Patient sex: F
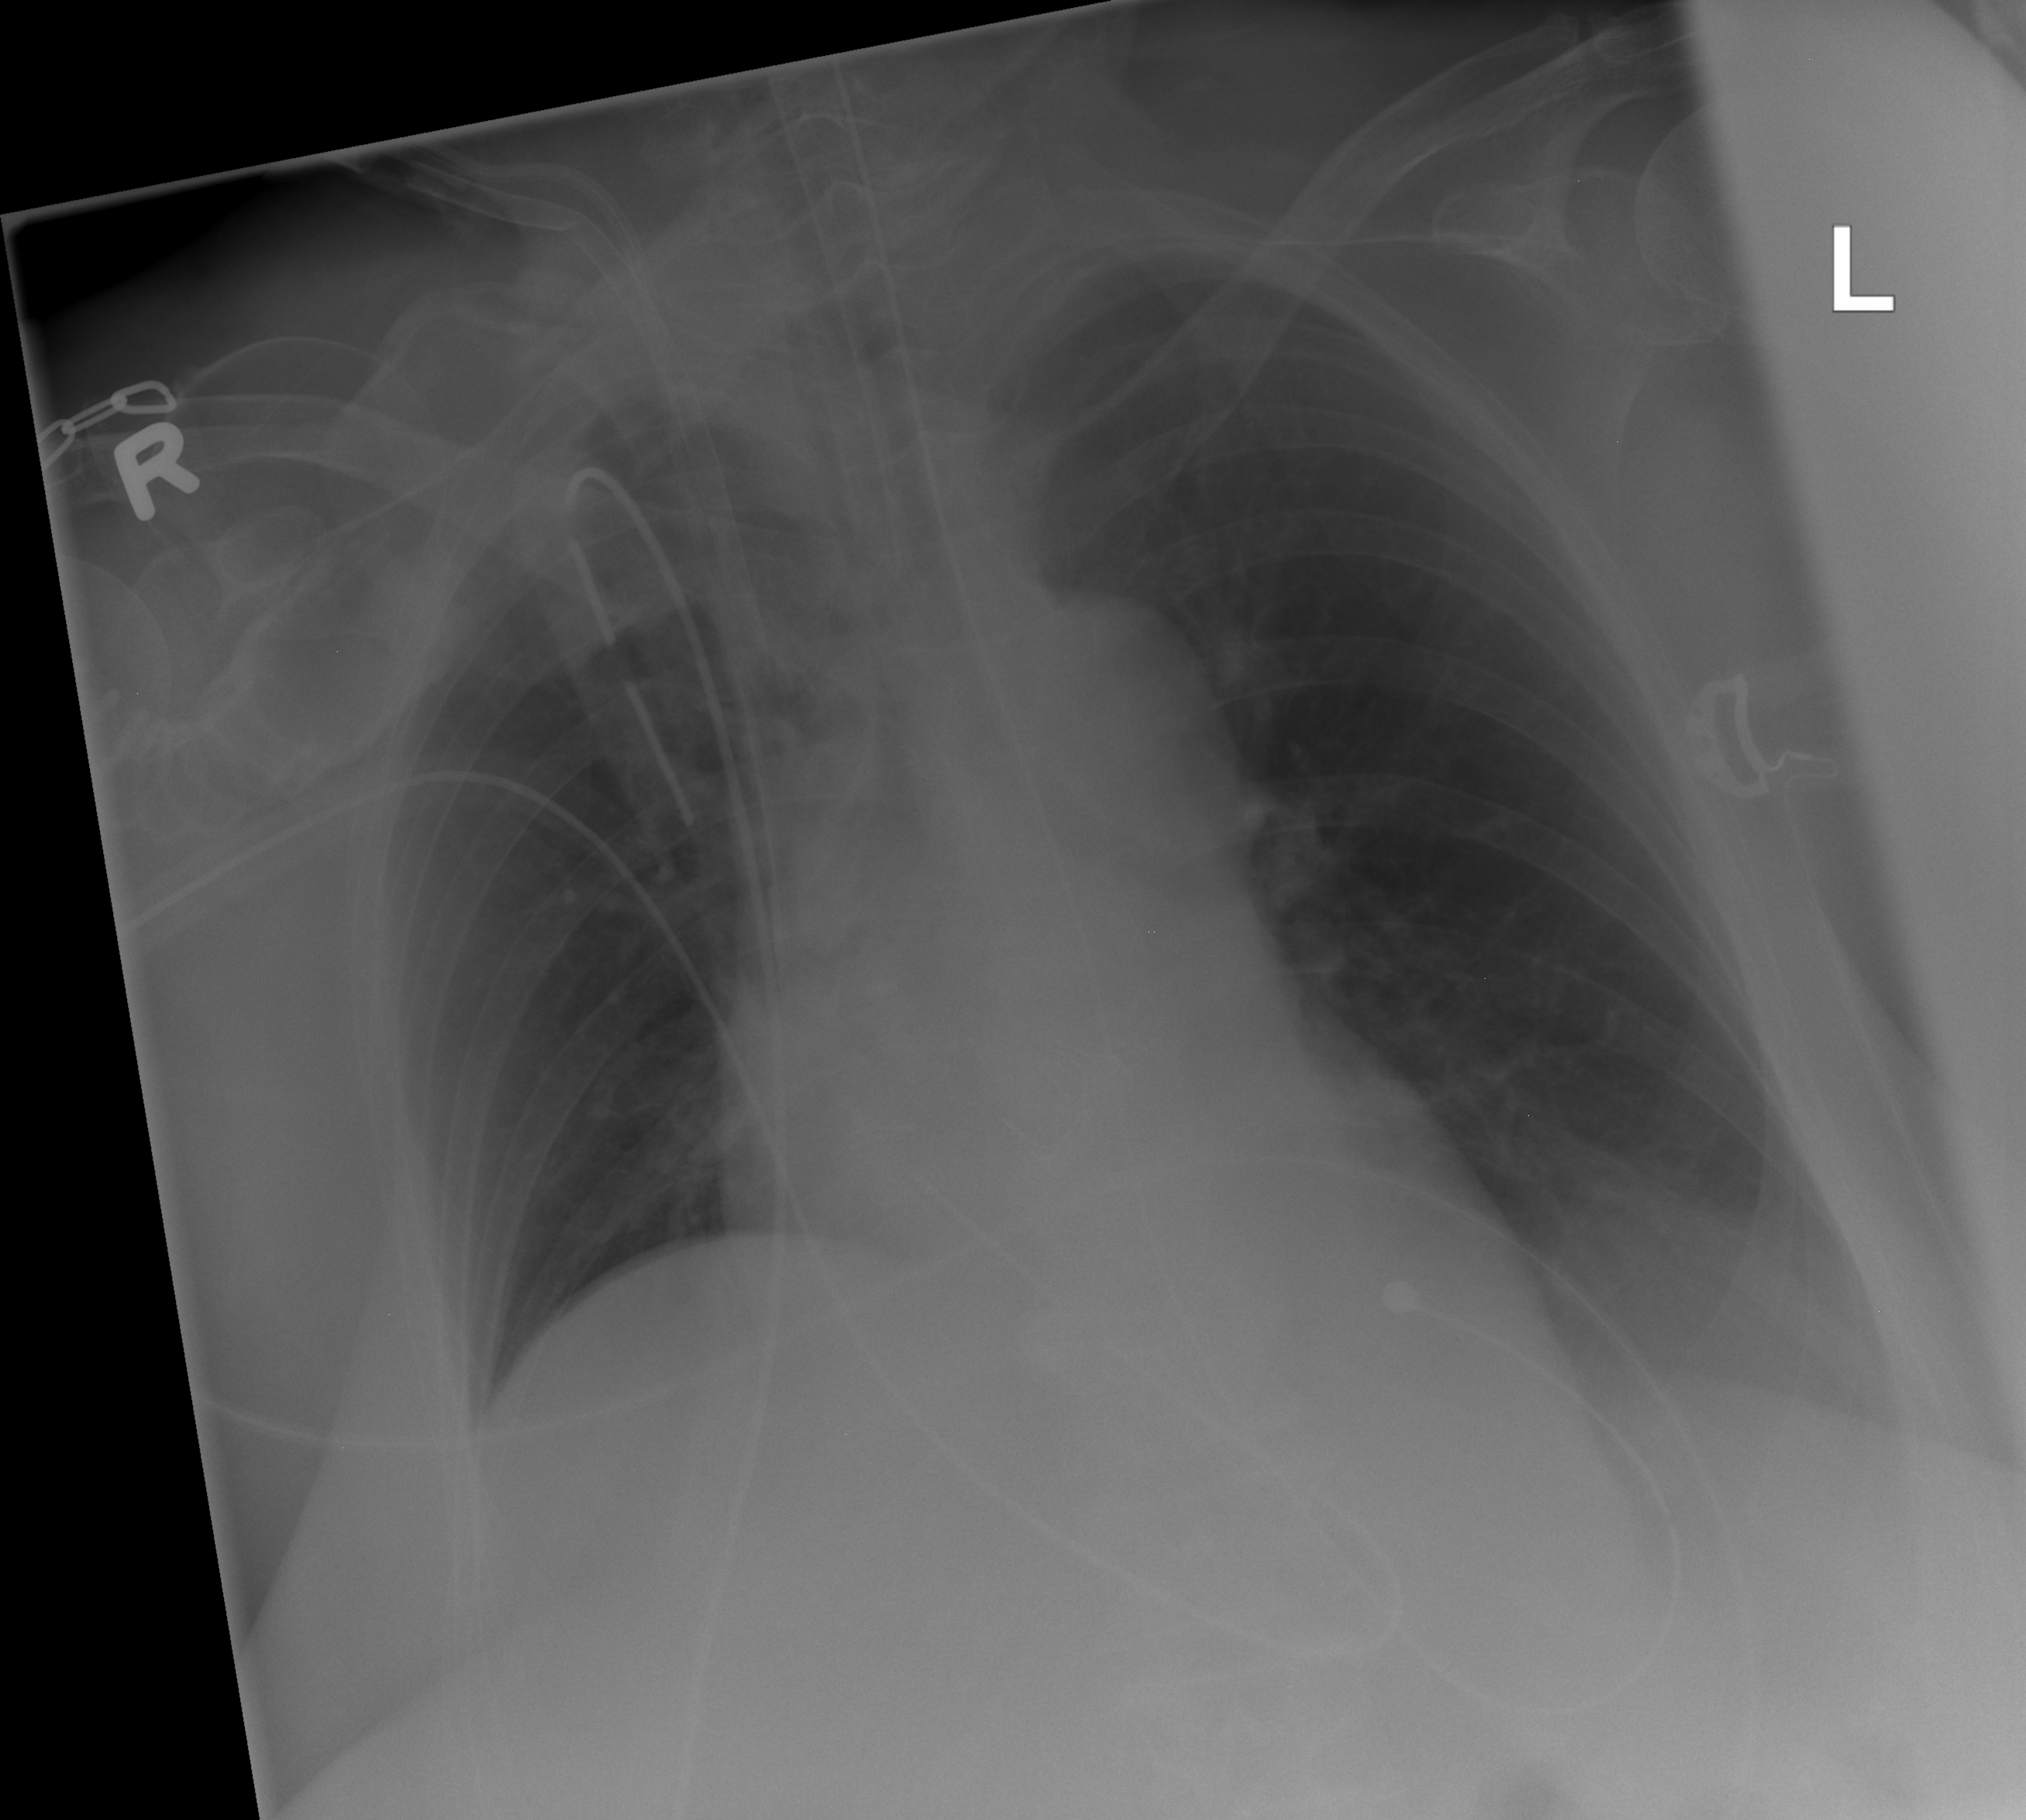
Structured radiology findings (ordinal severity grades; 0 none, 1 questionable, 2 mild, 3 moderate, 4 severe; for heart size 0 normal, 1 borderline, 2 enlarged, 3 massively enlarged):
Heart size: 2
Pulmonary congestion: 0
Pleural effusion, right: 0
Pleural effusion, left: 2
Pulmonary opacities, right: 0
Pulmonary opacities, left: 0
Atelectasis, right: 0
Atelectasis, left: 0